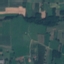
Land use / land cover: Pasture